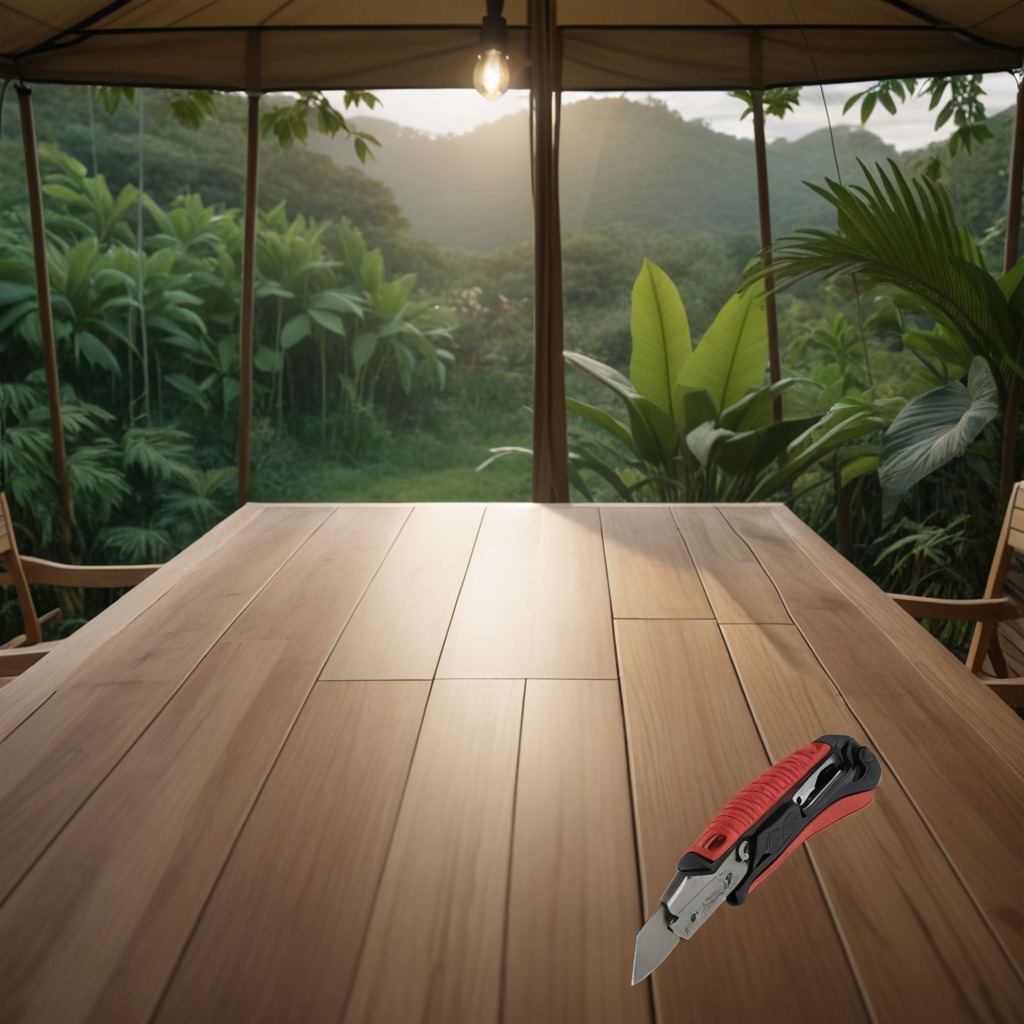
A utility knife is lying on a wooden table inside a jungle field workshop tent humid ambient light worn but